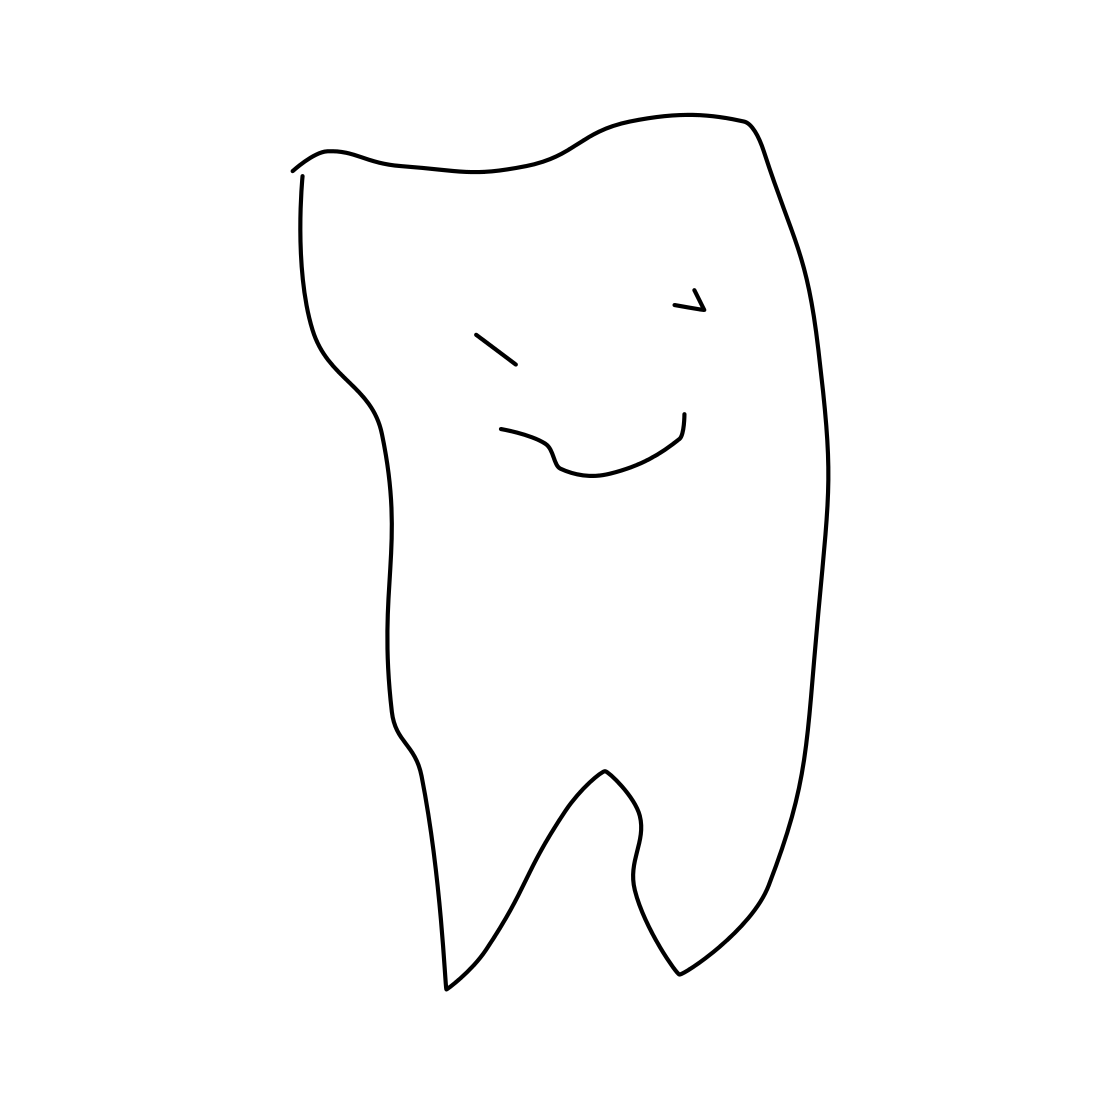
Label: tooth